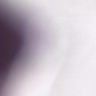
Metastatic tissue present: no